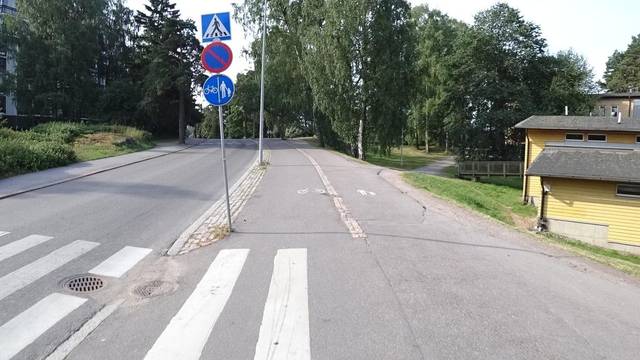
Region: Finland
Coordinates: 60.179, 24.913